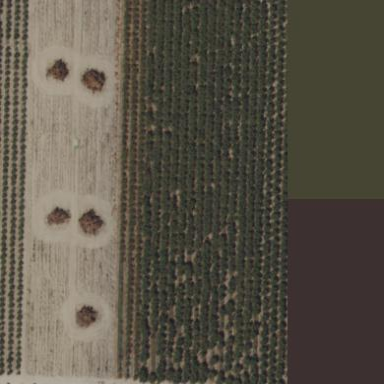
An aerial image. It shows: Orchard.